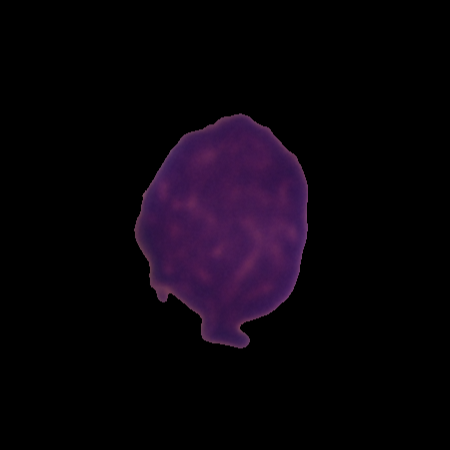
Label: healthy